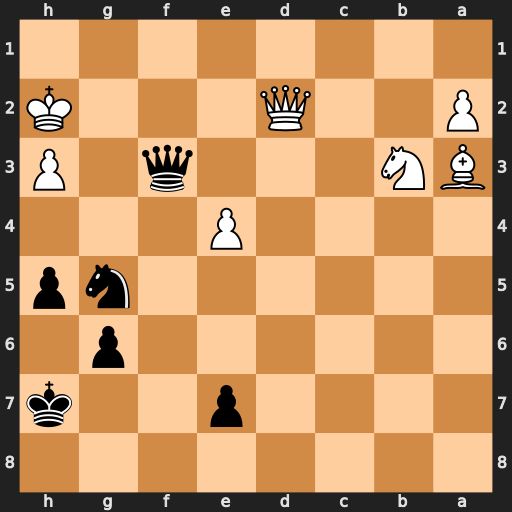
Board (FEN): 8/4p2k/6p1/6np/4P3/BN3q1P/P2Q3K/8
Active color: b
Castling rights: -
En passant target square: -
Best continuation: Qxh3+ Kg1 Nf3+ Kf2 Nxd2